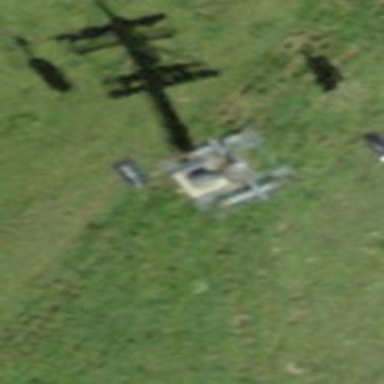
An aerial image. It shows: Pylon used for aerialway.